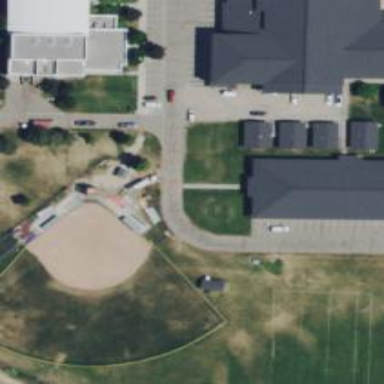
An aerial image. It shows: Softball pitch for leisure sports.